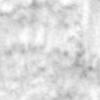
Label: no_change